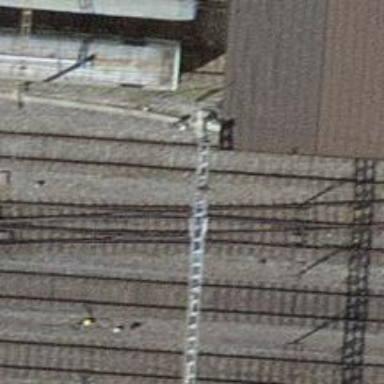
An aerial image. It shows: Railway switch.